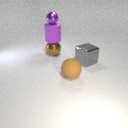
large brown metal sphere to the left of large brown rubber sphere